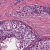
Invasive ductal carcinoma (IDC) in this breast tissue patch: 0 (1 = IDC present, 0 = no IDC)